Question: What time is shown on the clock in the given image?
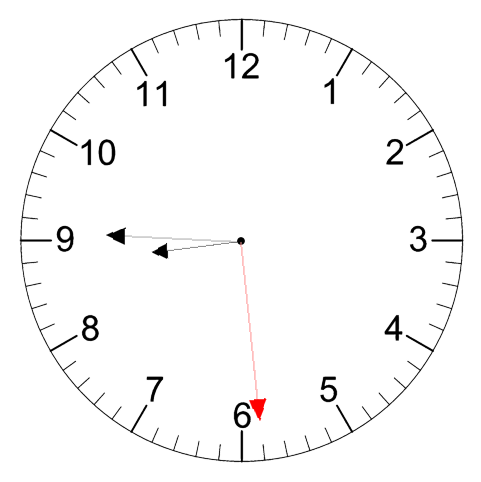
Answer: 08:45:29